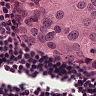
Metastatic tissue present: yes